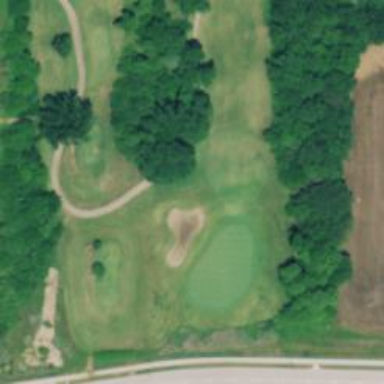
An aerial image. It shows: Service road designated as golf cart path.